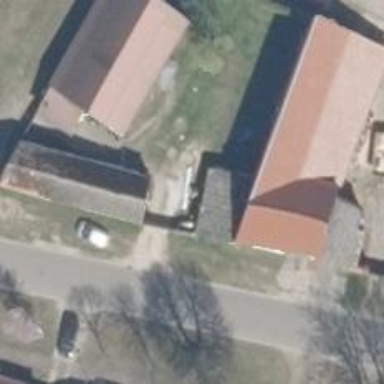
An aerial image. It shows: Gabled roof house.